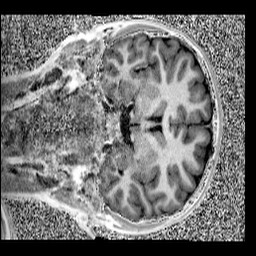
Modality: UNIT1
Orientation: coronal
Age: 9
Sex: male
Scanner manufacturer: siemens
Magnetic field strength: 3 T
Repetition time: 4 s
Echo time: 0.00299 s